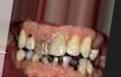
Condition: Caries